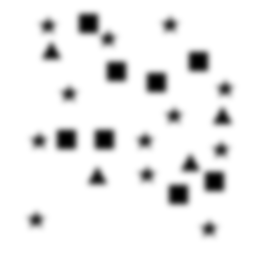
Squares: 8
Triangles: 4
Stars: 12
Total shapes: 24